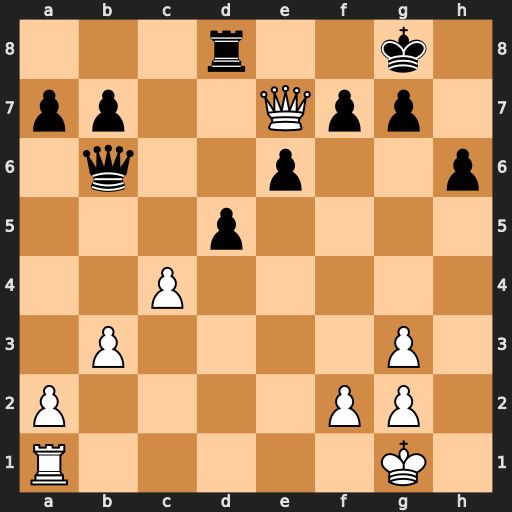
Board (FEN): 3r2k1/pp2Qpp1/1q2p2p/3p4/2P5/1P4P1/P4PP1/R5K1
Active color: w
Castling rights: -
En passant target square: -
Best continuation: c5 Qa5 b4 Qxb4 Qxd8+